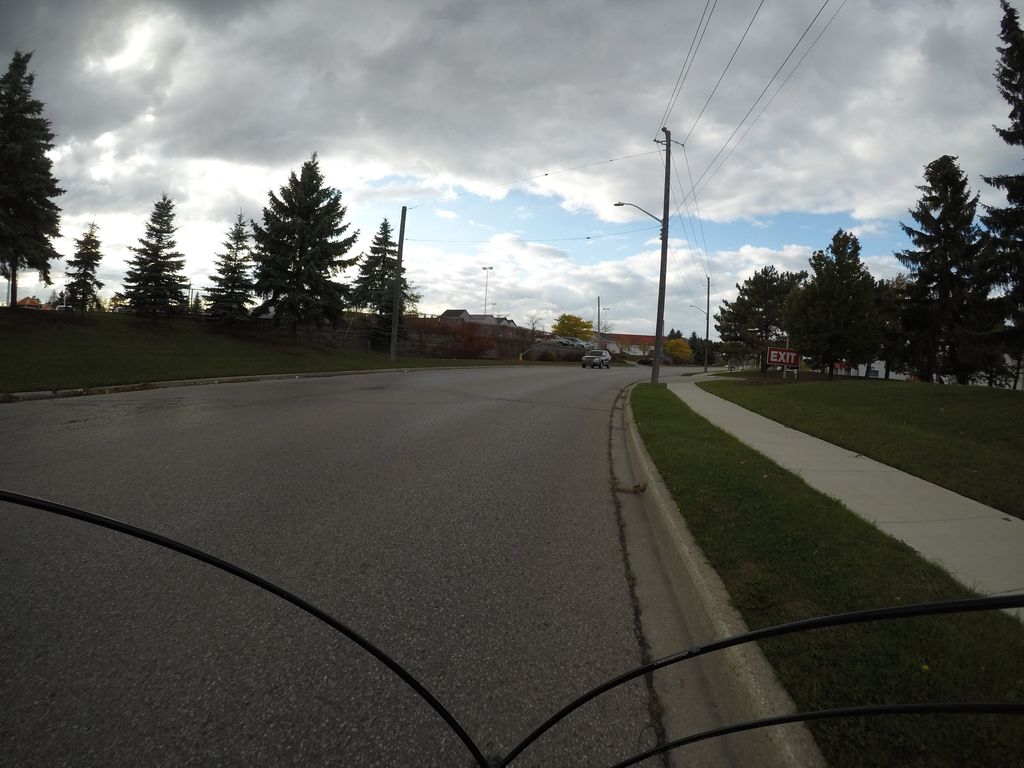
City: kitchener-waterloo